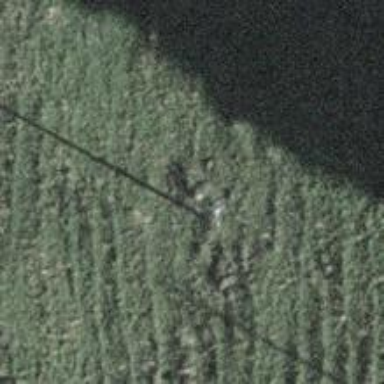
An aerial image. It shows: Minor power line.